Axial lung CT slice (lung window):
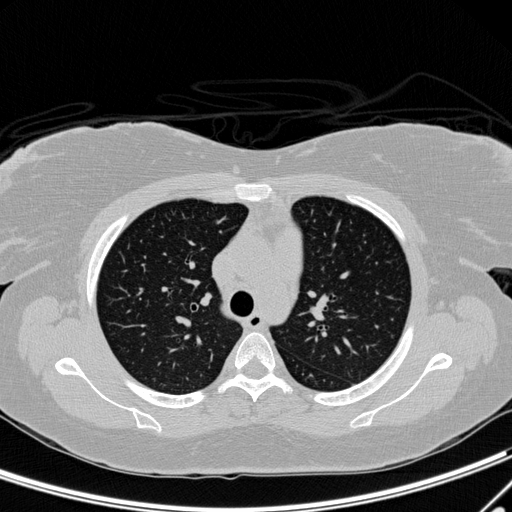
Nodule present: no